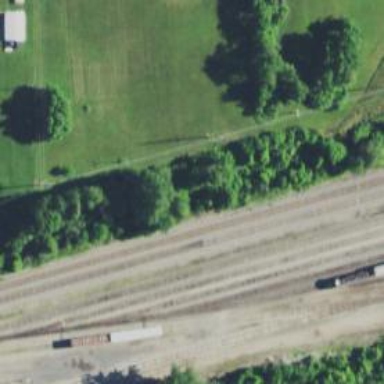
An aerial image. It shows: Railway track.